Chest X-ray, AP view. Patient: 68 years old, sex M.
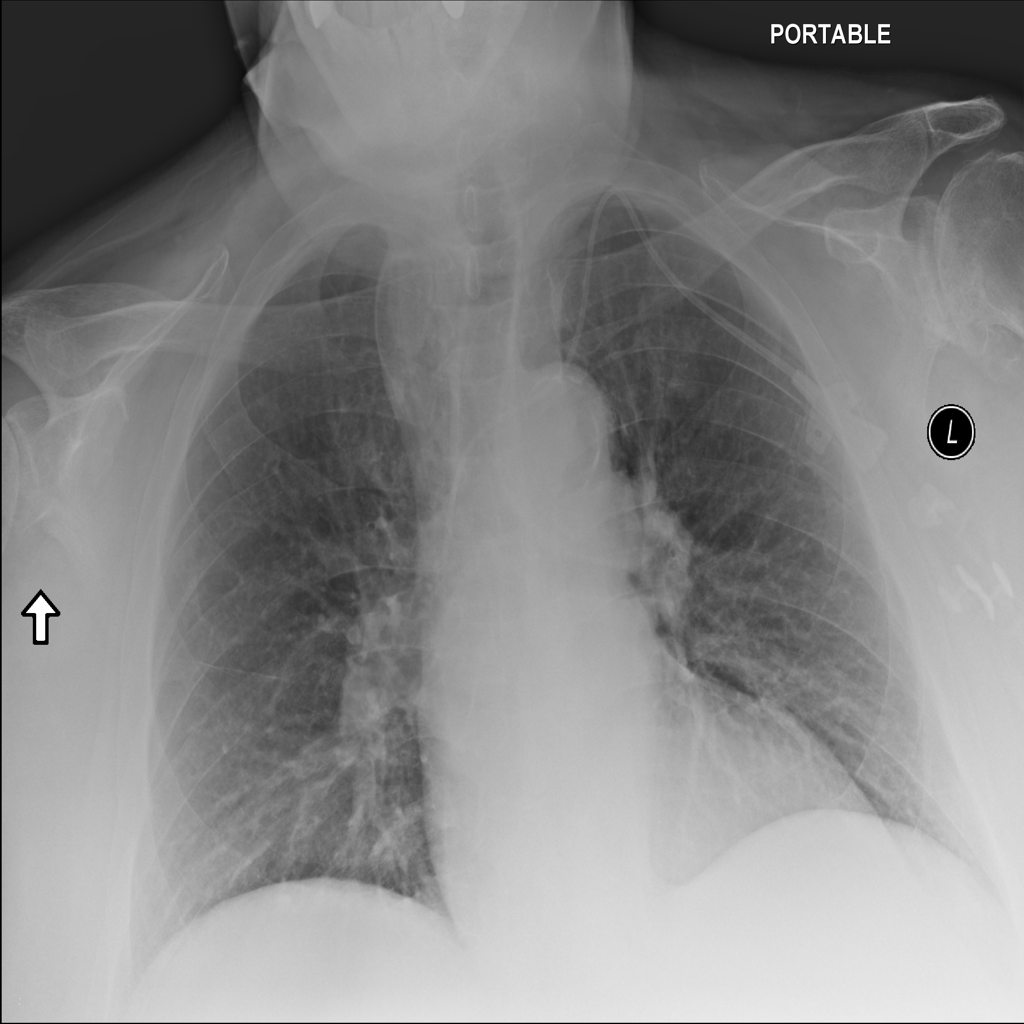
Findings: No Finding